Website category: auto
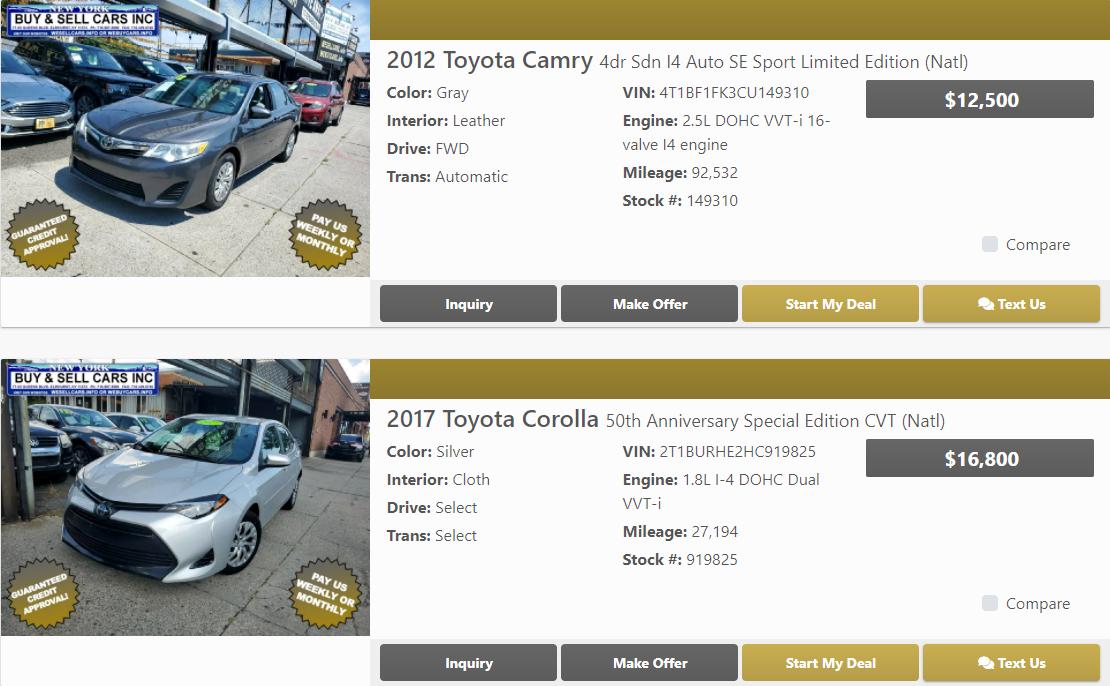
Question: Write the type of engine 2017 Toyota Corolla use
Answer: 1.8L I-4 DOHC Dual VVT-i

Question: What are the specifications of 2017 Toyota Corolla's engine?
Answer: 1.8L I-4 DOHC Dual VVT-i

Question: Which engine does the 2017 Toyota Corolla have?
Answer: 1.8L I-4 DOHC Dual VVT-i

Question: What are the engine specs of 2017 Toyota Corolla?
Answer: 1.8L I-4 DOHC Dual VVT-i

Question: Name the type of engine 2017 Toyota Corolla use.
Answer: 1.8L I-4 DOHC Dual VVT-i

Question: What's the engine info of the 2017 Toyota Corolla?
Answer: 1.8L I-4 DOHC Dual VVT-i

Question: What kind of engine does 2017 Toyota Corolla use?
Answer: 1.8L I-4 DOHC Dual VVT-i

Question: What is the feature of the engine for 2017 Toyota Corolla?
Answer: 1.8L I-4 DOHC Dual VVT-i

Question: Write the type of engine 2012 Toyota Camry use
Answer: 2.5L DOHC VVT-i 16-valve I4 engine

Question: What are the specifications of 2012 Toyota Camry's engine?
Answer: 2.5L DOHC VVT-i 16-valve I4 engine

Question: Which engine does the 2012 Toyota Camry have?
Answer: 2.5L DOHC VVT-i 16-valve I4 engine

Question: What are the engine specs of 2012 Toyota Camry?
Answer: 2.5L DOHC VVT-i 16-valve I4 engine

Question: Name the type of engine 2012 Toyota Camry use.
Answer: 2.5L DOHC VVT-i 16-valve I4 engine

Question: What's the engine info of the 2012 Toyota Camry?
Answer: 2.5L DOHC VVT-i 16-valve I4 engine

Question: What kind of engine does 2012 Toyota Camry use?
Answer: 2.5L DOHC VVT-i 16-valve I4 engine

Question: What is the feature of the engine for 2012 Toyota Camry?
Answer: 2.5L DOHC VVT-i 16-valve I4 engine

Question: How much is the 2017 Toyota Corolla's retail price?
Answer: $16,800

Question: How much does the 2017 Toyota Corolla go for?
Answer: $16,800

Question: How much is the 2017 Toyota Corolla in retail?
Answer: $16,800

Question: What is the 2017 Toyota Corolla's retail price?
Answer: $16,800

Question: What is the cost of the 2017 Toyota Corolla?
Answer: $16,800

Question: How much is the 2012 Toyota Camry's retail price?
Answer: $12,500

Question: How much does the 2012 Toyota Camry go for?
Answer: $12,500

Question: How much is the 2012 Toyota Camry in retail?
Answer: $12,500

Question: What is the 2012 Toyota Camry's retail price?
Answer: $12,500

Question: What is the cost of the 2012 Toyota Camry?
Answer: $12,500

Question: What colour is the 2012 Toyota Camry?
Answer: Gray

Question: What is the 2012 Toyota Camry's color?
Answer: Gray

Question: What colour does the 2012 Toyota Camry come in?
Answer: Gray

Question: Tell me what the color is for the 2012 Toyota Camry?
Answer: Gray

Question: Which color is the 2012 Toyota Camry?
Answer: Gray

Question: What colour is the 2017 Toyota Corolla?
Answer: Silver

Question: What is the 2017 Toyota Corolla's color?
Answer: Silver

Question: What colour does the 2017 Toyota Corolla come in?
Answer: Silver

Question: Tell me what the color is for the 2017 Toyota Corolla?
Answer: Silver

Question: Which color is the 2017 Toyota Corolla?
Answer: Silver

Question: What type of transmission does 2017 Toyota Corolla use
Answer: Select

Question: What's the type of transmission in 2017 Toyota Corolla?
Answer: Select

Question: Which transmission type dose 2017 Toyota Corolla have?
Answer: Select

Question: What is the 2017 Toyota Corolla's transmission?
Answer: Select

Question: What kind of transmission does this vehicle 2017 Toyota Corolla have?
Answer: Select

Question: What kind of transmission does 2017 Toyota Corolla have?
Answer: Select

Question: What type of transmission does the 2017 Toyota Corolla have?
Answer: Select

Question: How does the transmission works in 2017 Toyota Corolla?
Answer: Select

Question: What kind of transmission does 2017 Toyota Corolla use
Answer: Select

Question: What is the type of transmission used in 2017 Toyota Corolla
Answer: Select

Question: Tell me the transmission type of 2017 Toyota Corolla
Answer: Select

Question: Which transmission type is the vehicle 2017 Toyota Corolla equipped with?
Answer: Select

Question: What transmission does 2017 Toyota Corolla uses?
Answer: Select

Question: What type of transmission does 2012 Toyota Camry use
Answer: Automatic

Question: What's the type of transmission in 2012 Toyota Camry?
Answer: Automatic

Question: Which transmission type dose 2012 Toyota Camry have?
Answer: Automatic

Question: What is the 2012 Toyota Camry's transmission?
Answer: Automatic

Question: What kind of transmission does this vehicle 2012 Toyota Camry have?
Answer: Automatic

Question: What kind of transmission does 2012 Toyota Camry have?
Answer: Automatic

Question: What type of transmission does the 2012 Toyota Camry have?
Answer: Automatic

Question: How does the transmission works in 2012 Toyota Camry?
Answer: Automatic

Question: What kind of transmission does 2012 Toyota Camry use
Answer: Automatic

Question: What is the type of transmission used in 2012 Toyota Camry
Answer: Automatic

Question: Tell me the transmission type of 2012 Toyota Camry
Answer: Automatic

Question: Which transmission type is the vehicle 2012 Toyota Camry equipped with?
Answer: Automatic

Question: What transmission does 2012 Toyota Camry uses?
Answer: Automatic

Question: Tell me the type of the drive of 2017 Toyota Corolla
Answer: Select

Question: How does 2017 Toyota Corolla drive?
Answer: Select